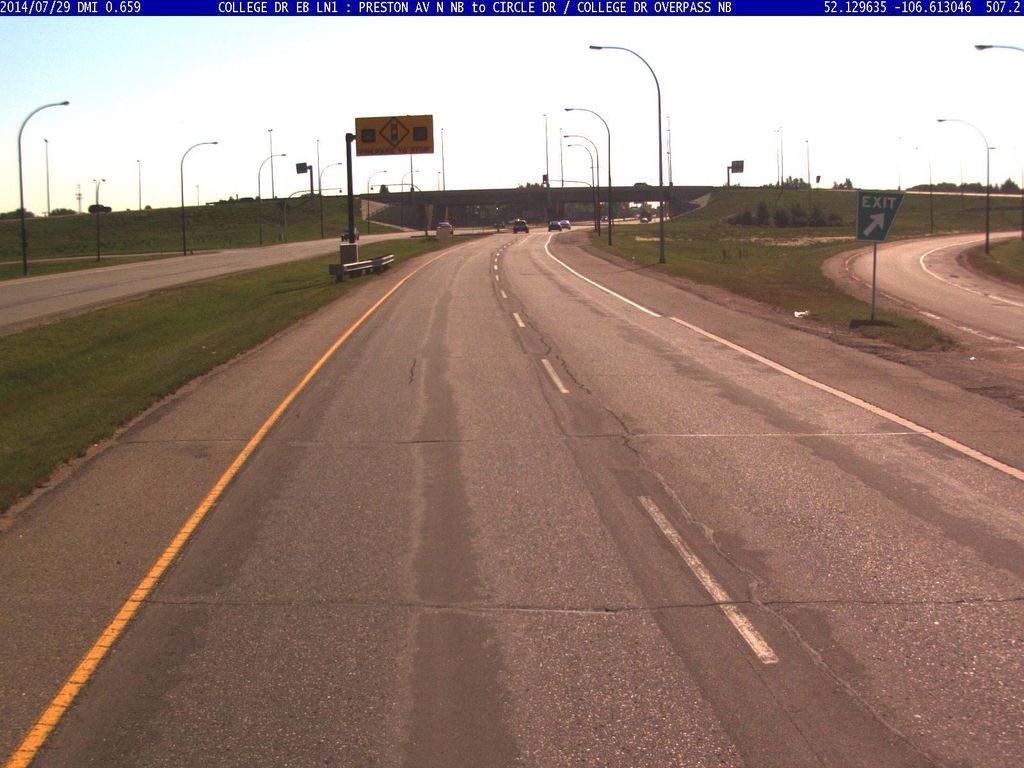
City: saskatoon